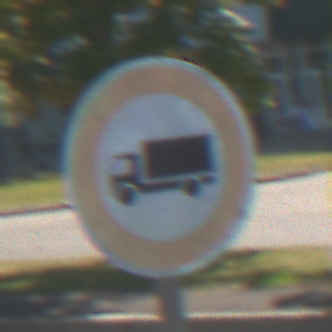
Verkehrszeichen: VerbotFuerKraftfahrzeugeUeberDreiKommaFuenfTonnen
Umgebung: Outdoor, Urban
Tageszeit: Midday
Wetter: Clear
Licht: Natural
Jahreszeit: NotSpecified
Kontrast: HighContrast